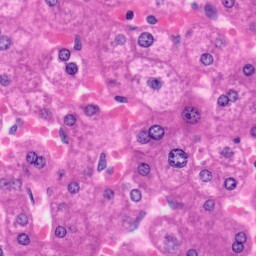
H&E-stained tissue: Liver